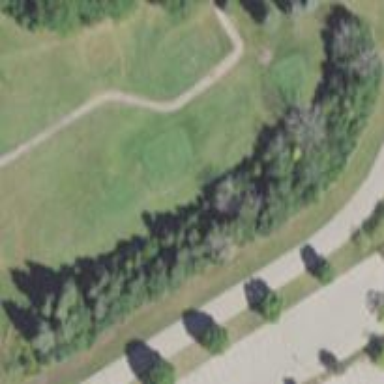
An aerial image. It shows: Area of rough grass used for golf.